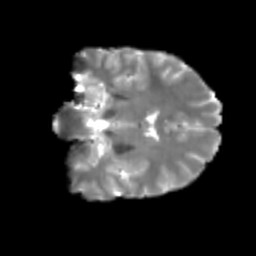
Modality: T2w
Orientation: coronal
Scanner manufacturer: siemens
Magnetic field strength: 3 T
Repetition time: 4 s
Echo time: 0.0594 s